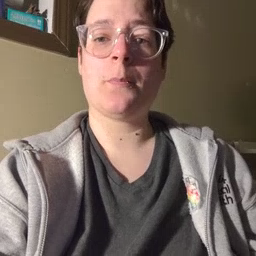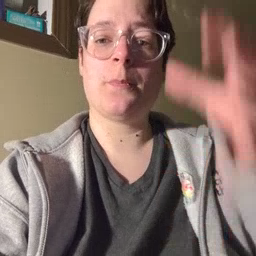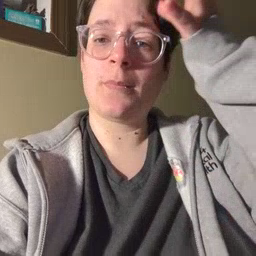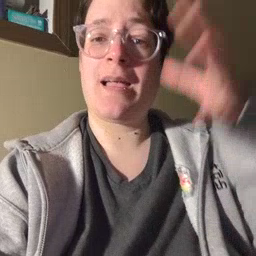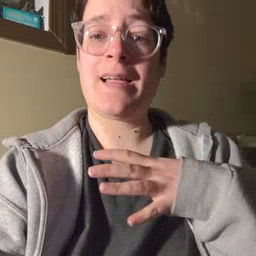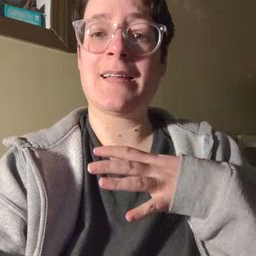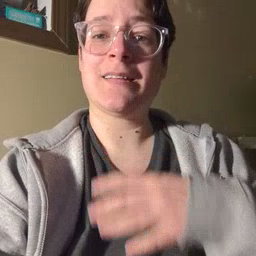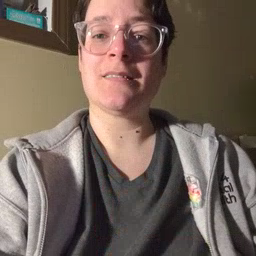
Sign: man